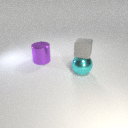
large cyan metal sphere below small gray rubber cube